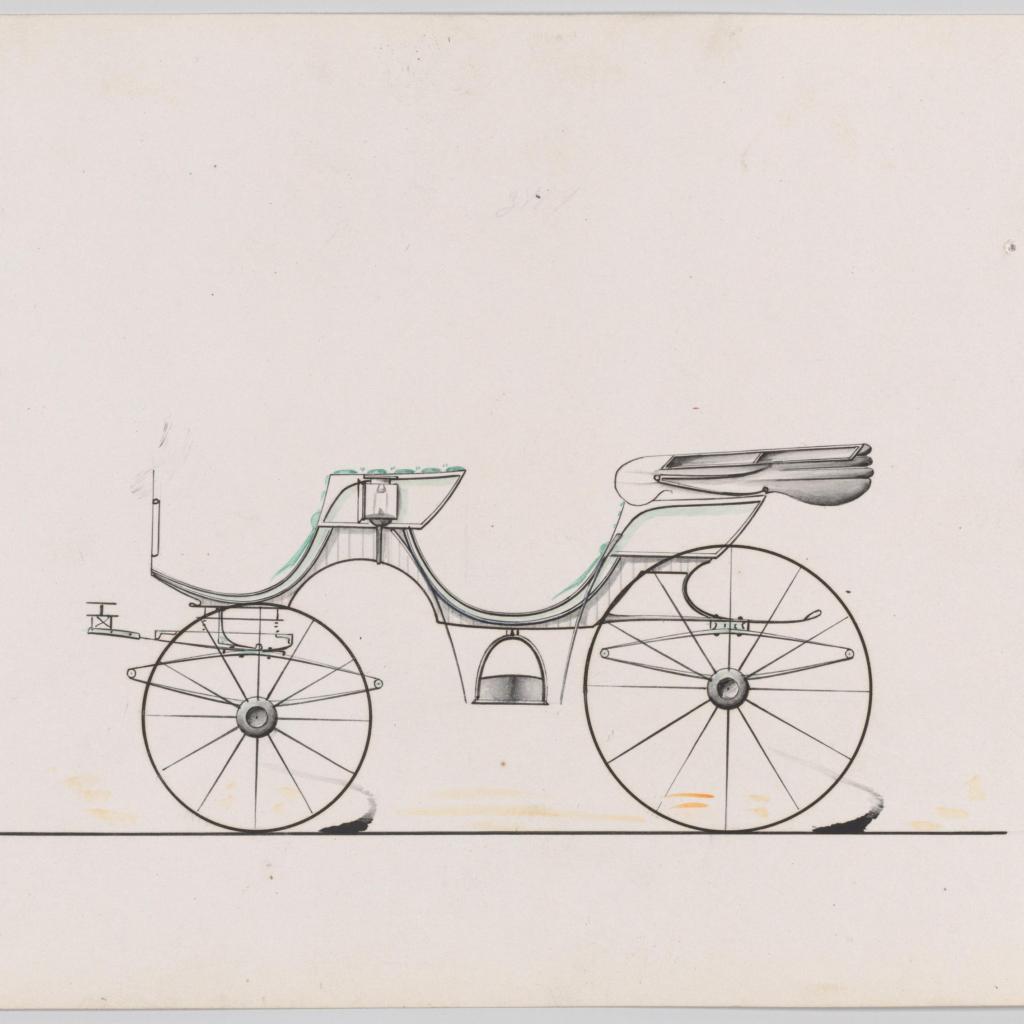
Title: Design for Cabriolet Phaeton, no. 3119a
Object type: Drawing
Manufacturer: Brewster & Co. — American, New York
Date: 1875
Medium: Pen and black ink, watercolor and gouache
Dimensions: sheet: 6 1/8 x 9 1/4 in. (15.6 x 23.5 cm)
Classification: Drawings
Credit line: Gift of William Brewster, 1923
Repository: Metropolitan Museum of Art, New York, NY